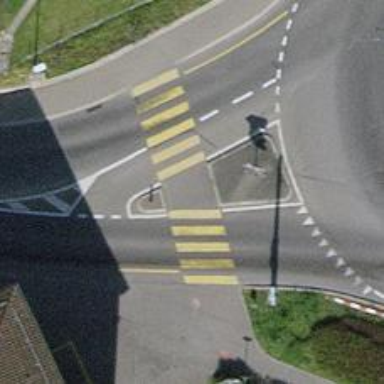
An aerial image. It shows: Uncontrolled road crossing with pedestrian island.